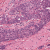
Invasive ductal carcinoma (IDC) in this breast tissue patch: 1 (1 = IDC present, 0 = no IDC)